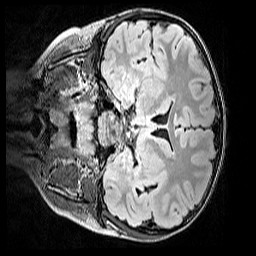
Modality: FLAIR
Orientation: coronal
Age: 9
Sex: male
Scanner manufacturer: siemens
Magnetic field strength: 3 T
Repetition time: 5 s
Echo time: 0.388 s